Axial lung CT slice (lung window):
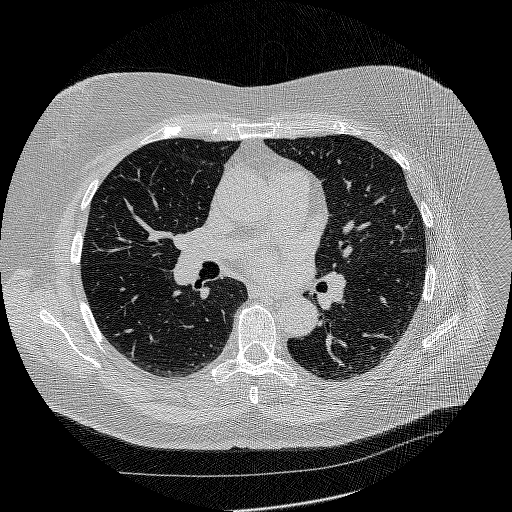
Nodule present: no